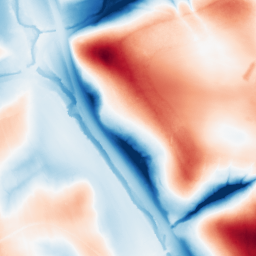
Category: classical
Decomposition family: uniform
Decomposition parameters: size: 100
Upsampling method: quartic
Upsampling parameters: scale: 4
Upsampling scale: 4